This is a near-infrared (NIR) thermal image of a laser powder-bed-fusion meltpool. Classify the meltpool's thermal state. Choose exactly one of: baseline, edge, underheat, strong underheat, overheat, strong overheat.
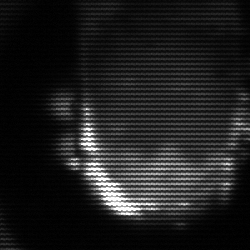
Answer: baseline